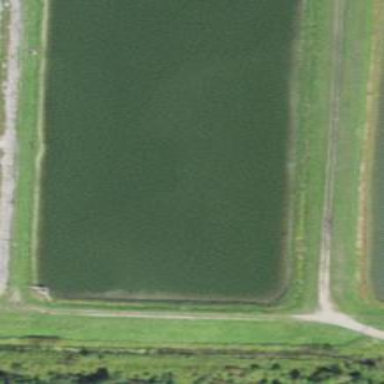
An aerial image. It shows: Basin with wastewater. The area is designated for water treatment.